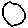
Label: circle